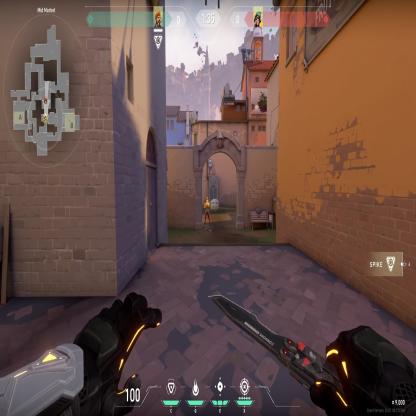
Label: enemy